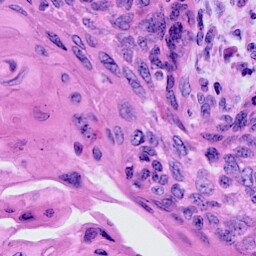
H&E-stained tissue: Cervix